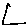
Label: triangle